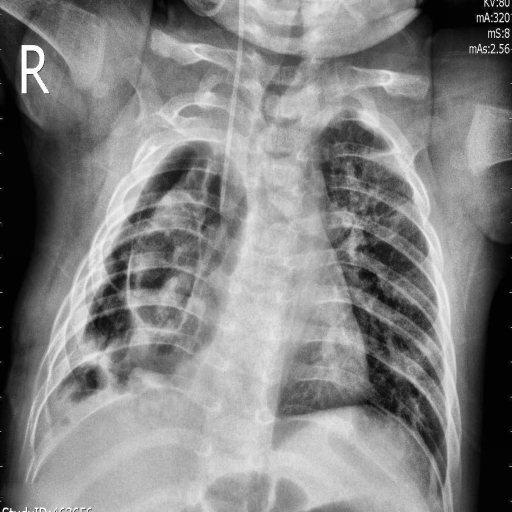
Finding: PNEUMONIA